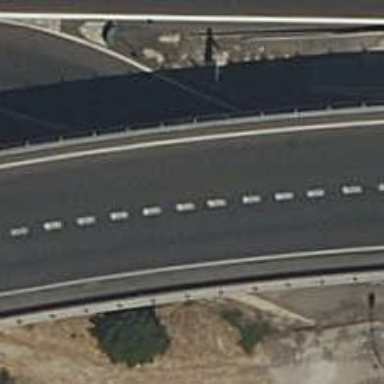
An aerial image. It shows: Motorway link bridge.